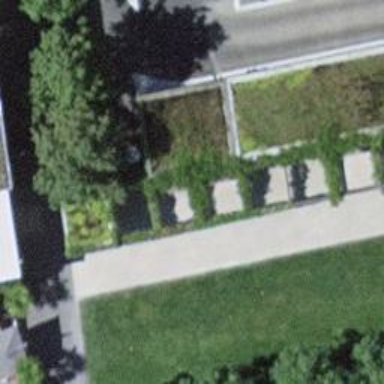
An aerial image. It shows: Brown bench.